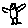
Label: bird